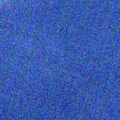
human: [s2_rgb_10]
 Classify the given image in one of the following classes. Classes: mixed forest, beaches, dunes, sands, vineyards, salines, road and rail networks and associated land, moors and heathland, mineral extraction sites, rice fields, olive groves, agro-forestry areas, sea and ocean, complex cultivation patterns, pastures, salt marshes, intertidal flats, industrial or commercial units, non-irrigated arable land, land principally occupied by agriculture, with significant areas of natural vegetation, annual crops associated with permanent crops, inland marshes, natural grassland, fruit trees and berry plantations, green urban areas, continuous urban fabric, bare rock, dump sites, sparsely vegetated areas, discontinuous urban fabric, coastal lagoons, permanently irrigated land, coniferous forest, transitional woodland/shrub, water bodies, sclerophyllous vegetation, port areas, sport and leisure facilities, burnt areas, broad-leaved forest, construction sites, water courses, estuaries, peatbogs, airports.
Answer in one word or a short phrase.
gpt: water bodies